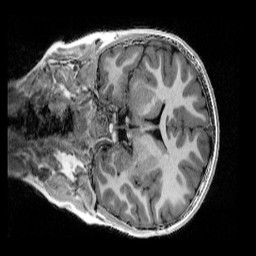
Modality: UNIT1_denoised
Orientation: coronal
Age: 10
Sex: male
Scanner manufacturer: siemens
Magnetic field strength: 3 T
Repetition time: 4 s
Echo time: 0.00303 s